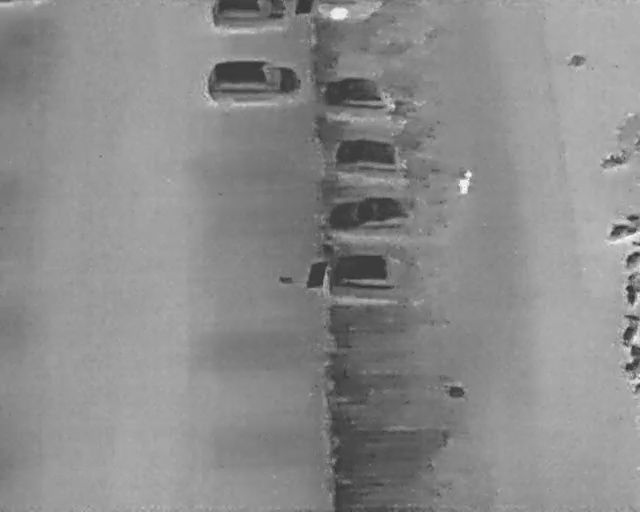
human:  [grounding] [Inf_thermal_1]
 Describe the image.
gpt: In the satellite image, there is  <ref>1 large person </ref> <box>[[70, 33, 74, 37, 2]]</box> located at right,  <ref>4 medium bicycle </ref> <box>[[94, 28, 97, 34, 158], [96, 49, 99, 52, 2], [95, 55, 101, 57, 2], [95, 62, 101, 66, 2]]</box> located at right,  <ref>1 large bicycle </ref> <box>[[95, 41, 99, 47, 2]]</box> located at right,  <ref>1 medium bicycle </ref> <box>[[96, 68, 101, 71, 2]]</box> located at bottom right,  <ref>1 small bicycle </ref> <box>[[97, 75, 100, 76, 2]]</box> located at bottom right,  <ref>3 large car </ref> <box>[[56, 42, 64, 65, 2], [56, 30, 63, 53, 2], [55, 22, 62, 39, 1]]</box> located at center,  <ref>2 large car </ref> <box>[[53, 9, 60, 27, 1], [35, 6, 43, 25, 2]]</box> located at top,  <ref>1 medium car </ref> <box>[[38, -7, 43, 12, 2]]</box> located at top.